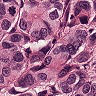
Metastatic tissue present: yes